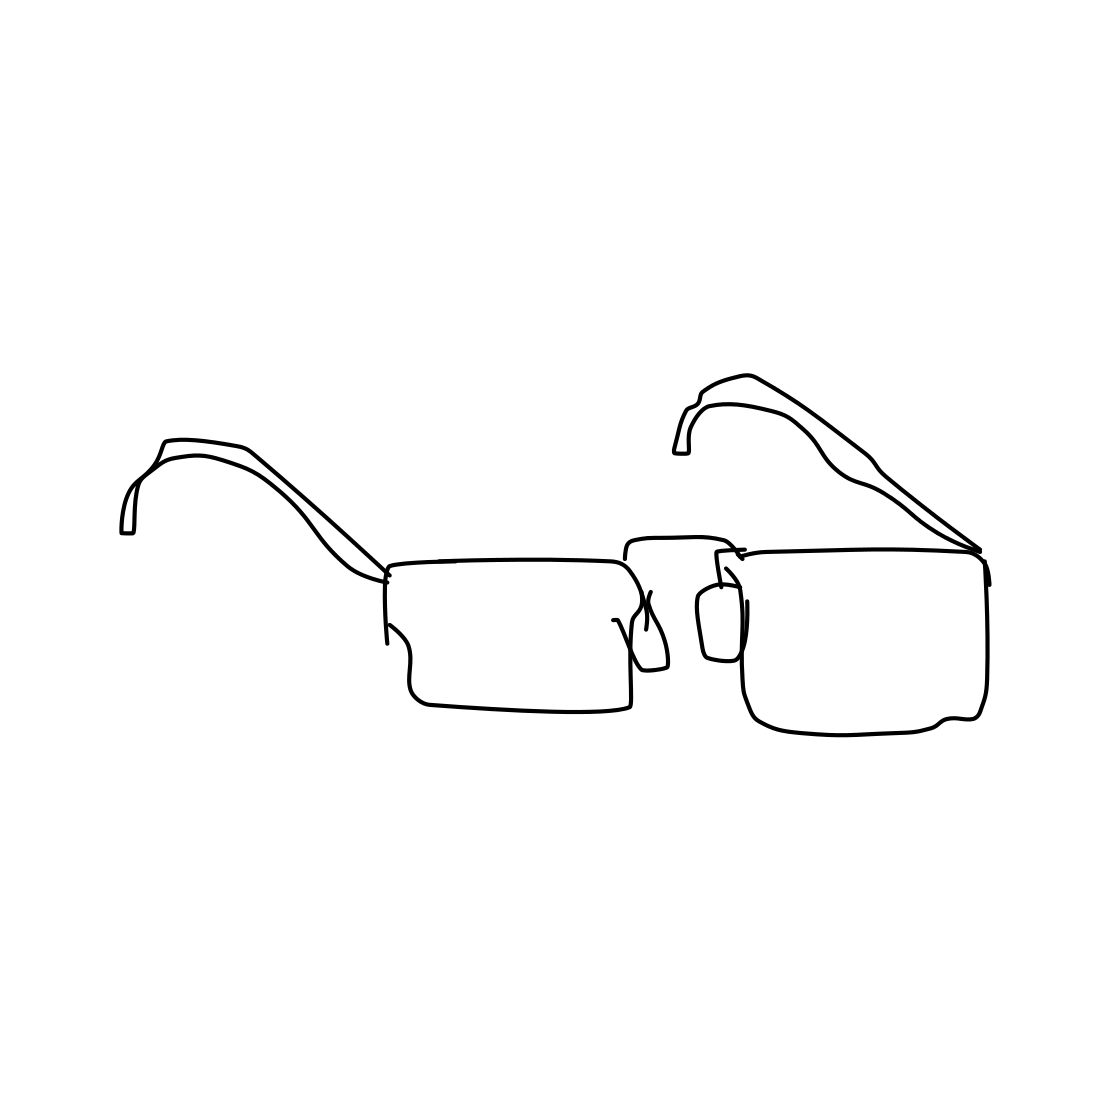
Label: eyeglasses